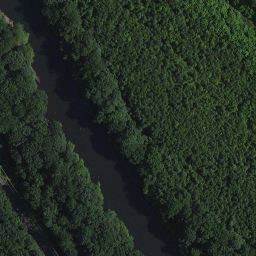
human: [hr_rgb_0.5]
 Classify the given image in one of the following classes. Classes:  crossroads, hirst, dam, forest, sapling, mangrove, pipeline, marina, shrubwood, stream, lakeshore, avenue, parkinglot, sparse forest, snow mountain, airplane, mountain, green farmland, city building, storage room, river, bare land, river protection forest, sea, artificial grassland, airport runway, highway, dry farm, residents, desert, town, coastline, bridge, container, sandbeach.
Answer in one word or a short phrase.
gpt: river